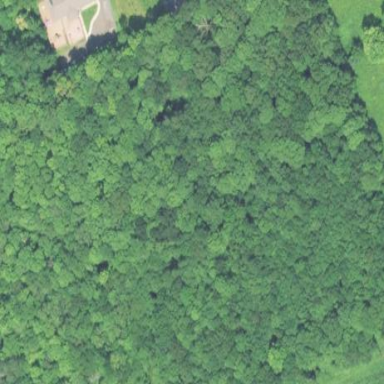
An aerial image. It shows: Nature reserve in woodland area.